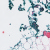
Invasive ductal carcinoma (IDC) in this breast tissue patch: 0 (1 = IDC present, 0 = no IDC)